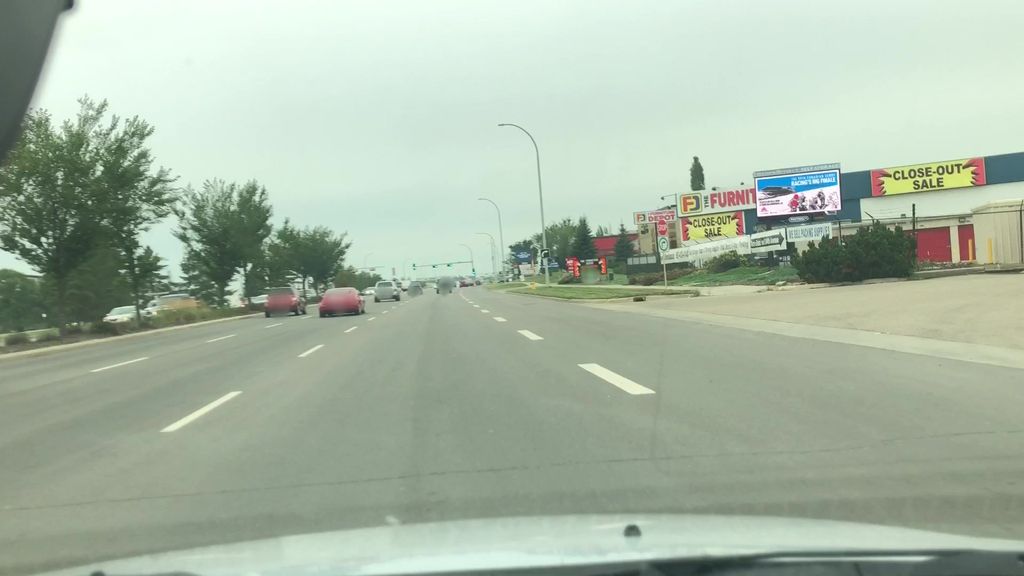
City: edmonton